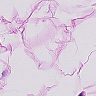
Metastatic tissue present: no